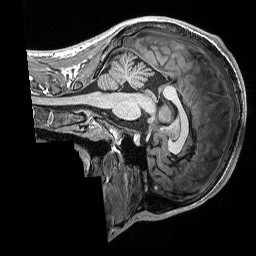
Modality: T1w
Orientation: sagittal
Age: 21
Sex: male
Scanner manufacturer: siemens
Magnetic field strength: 3 T
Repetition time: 2.3 s
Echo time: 0.00298 s